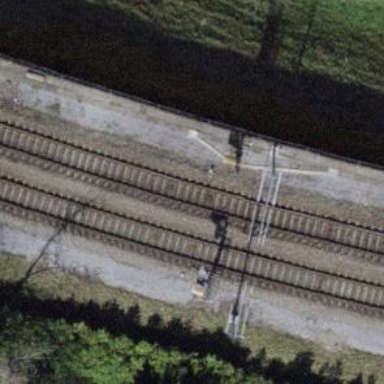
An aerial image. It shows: Railway signal.